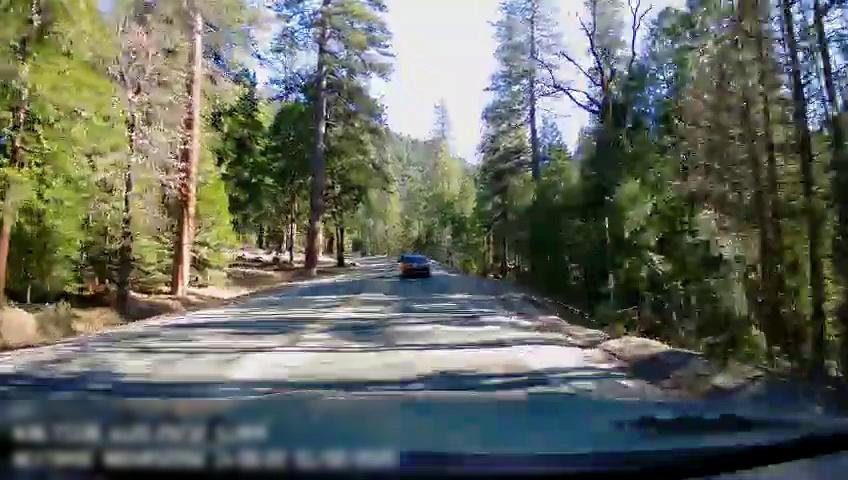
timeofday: Day
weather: Sunny
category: Drivable Space
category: Vehicles | Car
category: Lanes | Current Lane